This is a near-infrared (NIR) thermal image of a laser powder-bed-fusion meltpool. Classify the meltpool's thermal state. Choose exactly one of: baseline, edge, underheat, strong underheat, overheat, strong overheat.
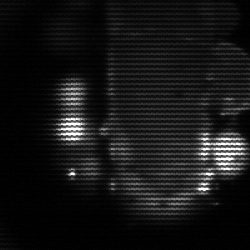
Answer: strong underheat